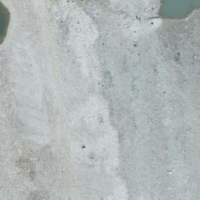
EUNIS habitat code: 48
Species observed at this site:
Saxifraga aizoides